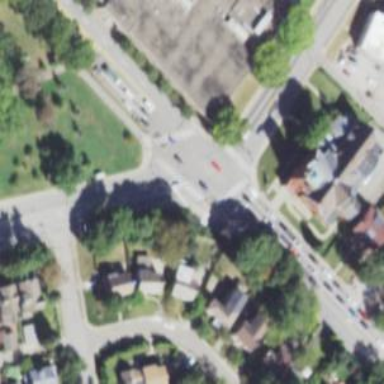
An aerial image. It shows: Marked crossing on footway.